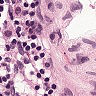
Metastatic tissue present: no